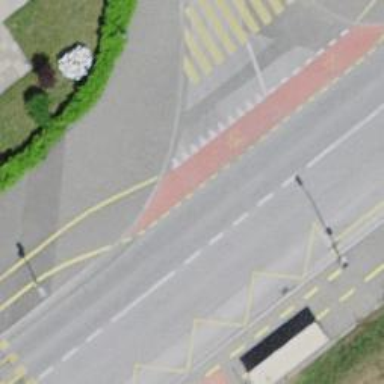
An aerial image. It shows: Residential road with asphalt surface and dedicated cycle track.